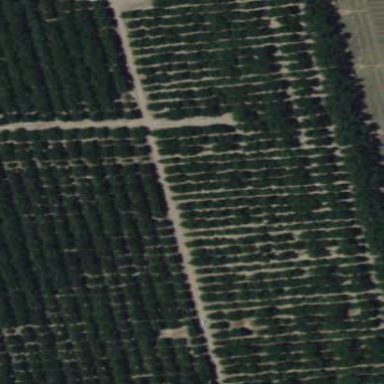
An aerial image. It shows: Orchard.